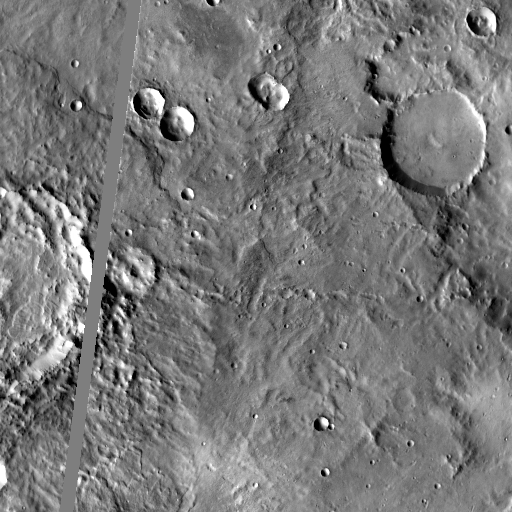
Crater classes present: Background, Other, Buried, Secondary